Question: I have a asp button and a button dropdown list. The problem is my button dropdown always goes to below the other buttons.I want that button to the other button row.
Here I paste the screenshot of the current buttons(dropdown take it from )

My Coding Goes here
'''
<div class="alert alert-success">
<a href="#" class="alert-link">
<p align="right">
Welcome <%=GetUserName()%>
(Admin Level)
</a>
<asp:Button ID="btnUsr" class="btn btn-default" runat="server" OnClick="btnUsr_Click" Text="User Management"/>
<asp:Button ID="btnUpload" class="btn btn-info" runat="server" OnClick="btnUpload_Click" Text="Upload Files" />
<asp:Button ID="btnlogout" class="btn btn-success" runat="server" OnClick="btnlogout_Click" Text="LogOut" />
<li class="dropdown" style="list-style: none;">
<a href="#" data-toggle="dropdown" class="dropdown-toggle btn btn-primary">More <b class="caret"></b>
</a>
<ul aria-labelledby="dLabel" role="menu" class="dropdown-menu">
<li>
<a href="SendSMS.aspx">Send SMS</a>
</li>
<li>
<a href="CommonPageManagement.aspx">Manage Pages & Sections</a>
</li>
</ul>
</li>
<br />
</div>
'''
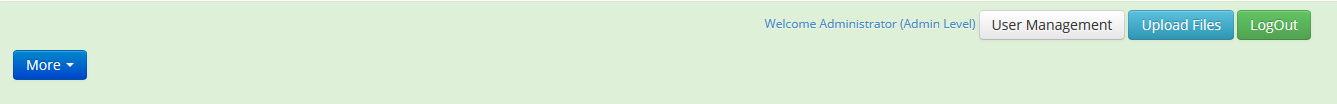
Answer: You could try putting your buttons between 'ul' tags. I haven't tested this but try something like:
'''
<ul>
<li><asp:Button ID="btnUsr" class="btn btn-default" runat="server" OnClick="btnUsr_Click" Text="User Management"/></li>
<li><asp:Button ID="btnUpload" class="btn btn-info" runat="server" OnClick="btnUpload_Click" Text="Upload Files" /></li>
<li><asp:Button ID="btnlogout" class="btn btn-success" runat="server" OnClick="btnlogout_Click" Text="LogOut" /></li>
<li class="dropdown" style="list-style: none;">
<a href="#" data-toggle="dropdown" class="dropdown-toggle btn btn-primary">More <b class="caret"></b></a>
<ul aria-labelledby="dLabel" role="menu" class="dropdown-menu">
<li>
<a href="SendSMS.aspx">Send SMS</a>
</li>
<li>
<a href="CommonPageManagement.aspx">Manage Pages & Sections</a>
</li>
</ul>
</li>
</ul>
'''
I think bootstrap has a 'class' or 'id' you could use to make the 'ul' display as a row.
Additionally, you could mix in your own css with that of bootstrap, but I think you should be careful with that, because this could conflict with the css from bootstrap.